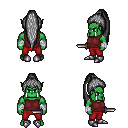
a pixel art fantasy rpg character, male body template, orc, green skin, maroon sleeveless shirt, red pants, gray extra-long topknot hairstyle, white cloth bandages, metal boots, dagger, four views (front, back, left, right), 2x2 character sprite sheet, small pixel art, hard edges, no anti-aliasing